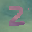
Label: 2